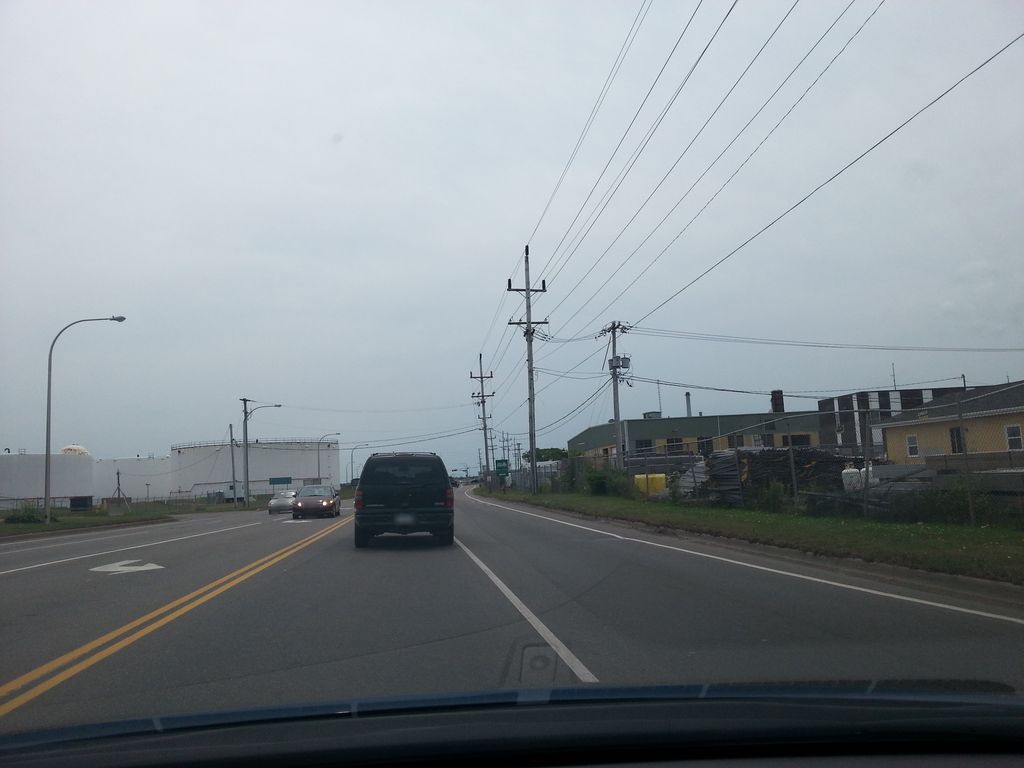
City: charlottetown